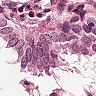
Metastatic tissue present: yes